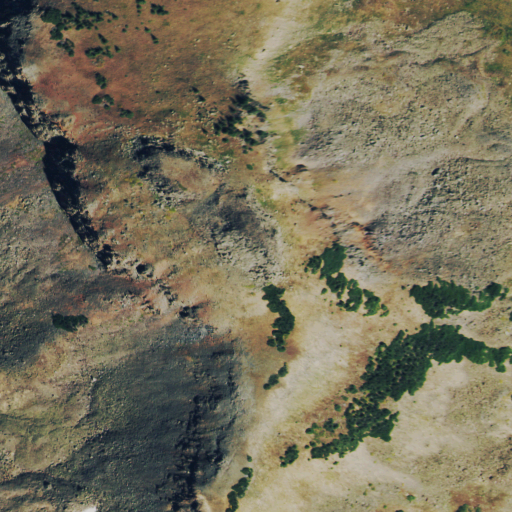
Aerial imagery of mountain in Colorado named Little Marvine Peaks containing shrub, evergreen forest, and barren land